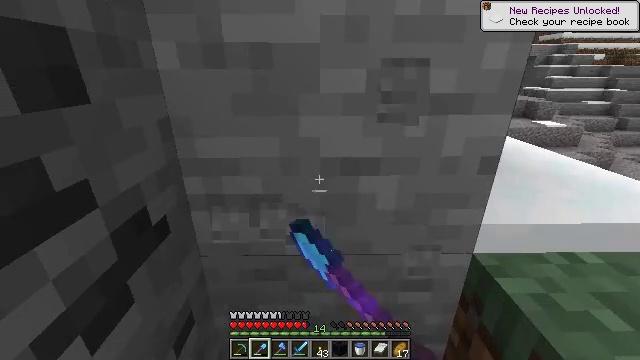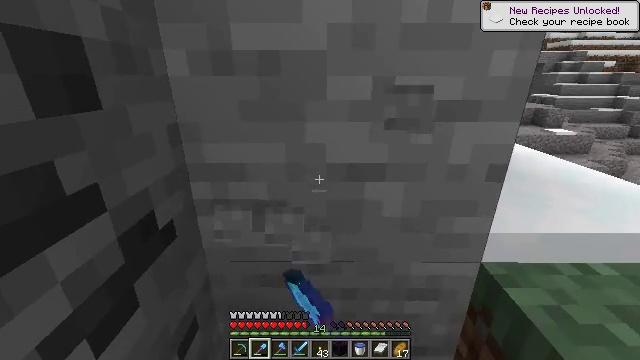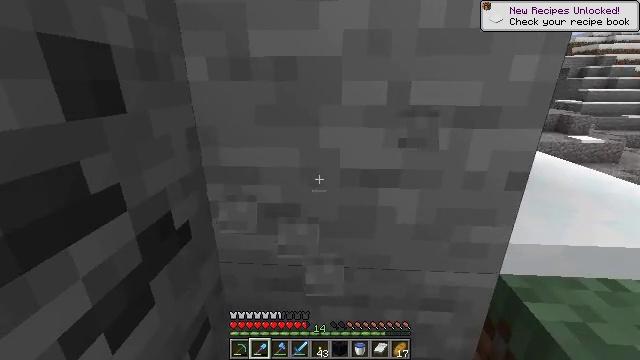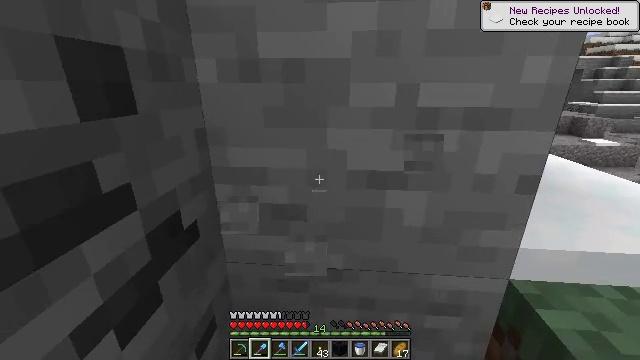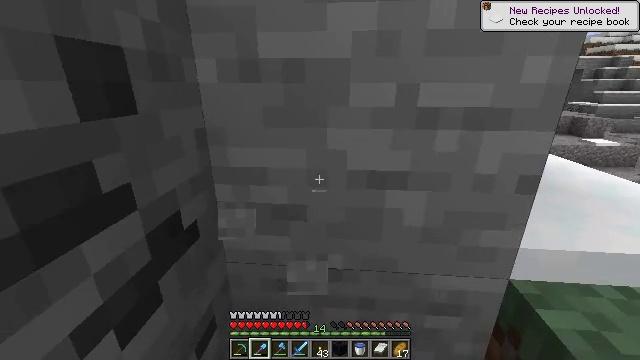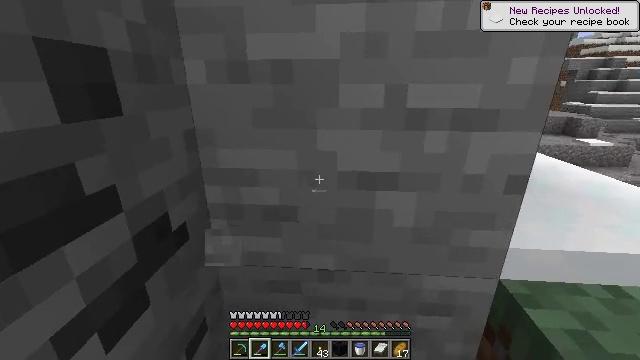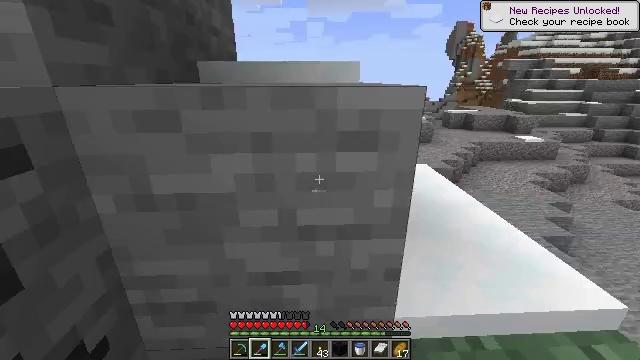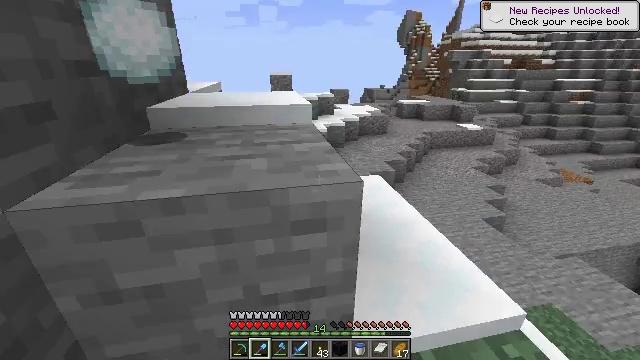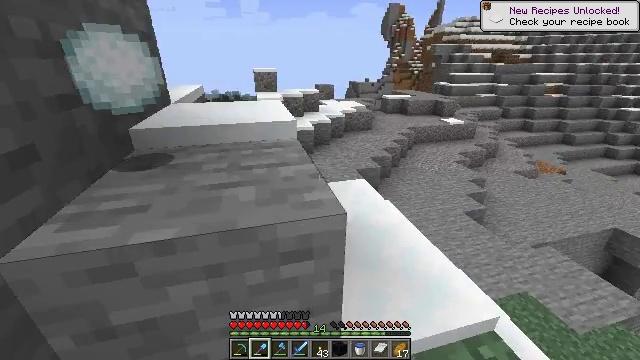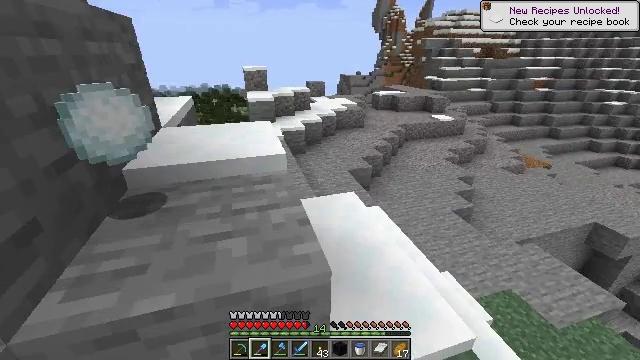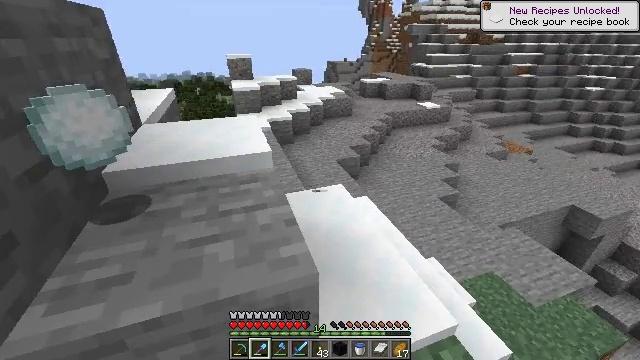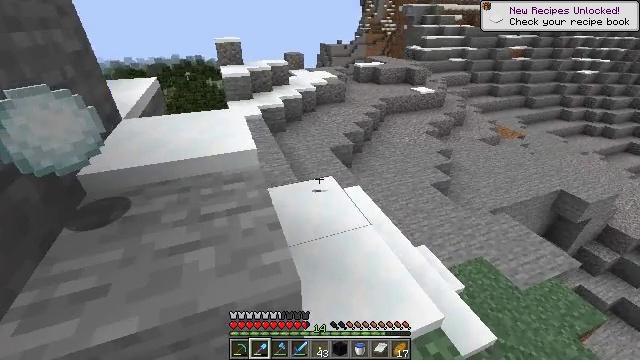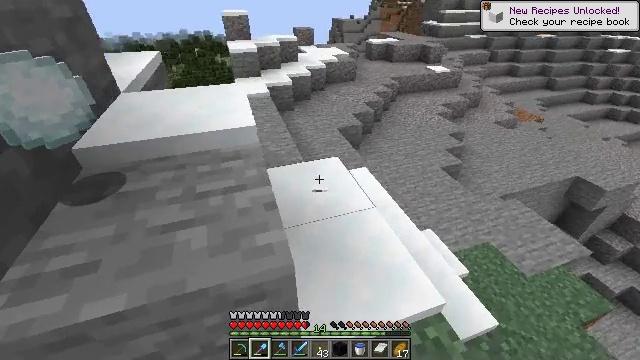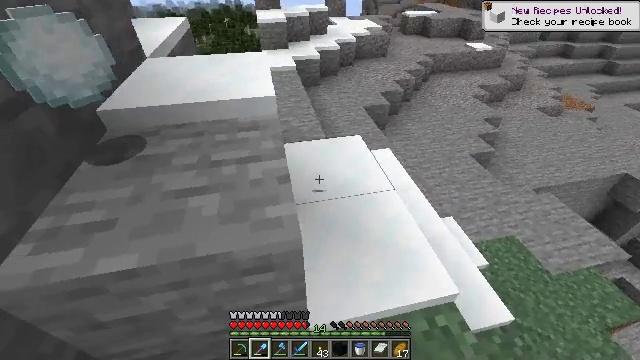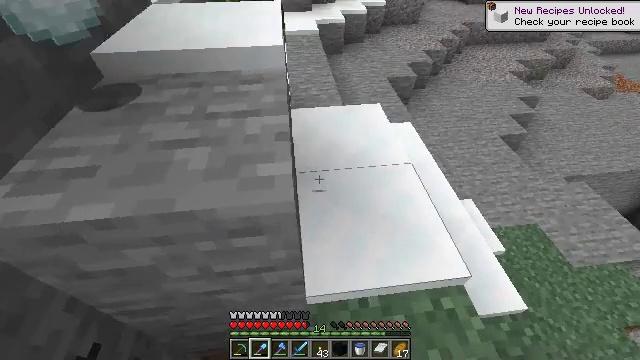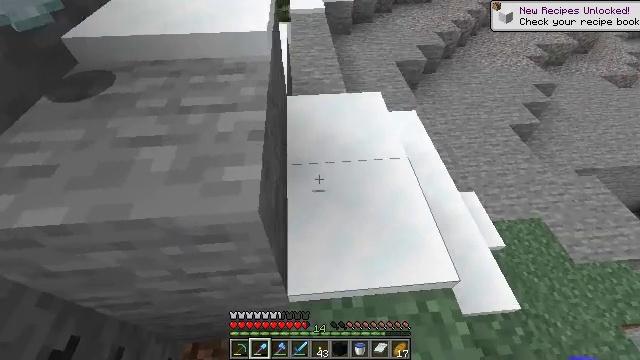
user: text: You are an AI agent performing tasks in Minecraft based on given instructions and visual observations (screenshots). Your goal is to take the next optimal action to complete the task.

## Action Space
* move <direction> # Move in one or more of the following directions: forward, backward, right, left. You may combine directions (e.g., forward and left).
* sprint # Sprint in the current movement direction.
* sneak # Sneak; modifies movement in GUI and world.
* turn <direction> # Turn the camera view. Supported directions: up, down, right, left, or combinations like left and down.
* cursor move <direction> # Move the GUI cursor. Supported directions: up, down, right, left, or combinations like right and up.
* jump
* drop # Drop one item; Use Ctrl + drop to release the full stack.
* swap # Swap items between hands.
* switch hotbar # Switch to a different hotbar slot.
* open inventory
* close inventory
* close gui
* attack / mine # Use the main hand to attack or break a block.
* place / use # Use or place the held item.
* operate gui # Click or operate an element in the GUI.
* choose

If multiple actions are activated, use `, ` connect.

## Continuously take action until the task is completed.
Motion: motion action
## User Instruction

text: Break the snow block.
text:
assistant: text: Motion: turn left and up
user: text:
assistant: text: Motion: turn left and up
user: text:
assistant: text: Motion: turn left
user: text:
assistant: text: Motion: no_op
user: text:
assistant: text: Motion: move right
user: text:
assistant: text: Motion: move right, turn right and down, jump
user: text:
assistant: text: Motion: move forward and move right, turn right and down, jump
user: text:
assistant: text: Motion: move forward and move right, turn right and down, jump
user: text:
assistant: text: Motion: move forward and move right, turn right and down, jump
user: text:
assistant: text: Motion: move forward and move right, turn right and down, jump
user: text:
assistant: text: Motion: move forward and move right, turn right and down, jump
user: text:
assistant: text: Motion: move forward and move right, turn left and down
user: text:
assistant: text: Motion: move forward and move right, turn left and down
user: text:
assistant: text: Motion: move right, turn left and down
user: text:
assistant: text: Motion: turn left and down
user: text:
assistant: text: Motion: turn left and down
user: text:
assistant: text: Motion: turn down, attack / mine
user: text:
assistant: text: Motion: attack / mine
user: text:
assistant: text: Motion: attack / mine
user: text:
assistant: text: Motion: move right, turn left and up, attack / mine
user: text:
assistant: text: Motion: move forward and move right, turn left and up, attack / mine
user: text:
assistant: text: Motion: attack / mine